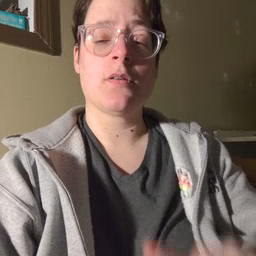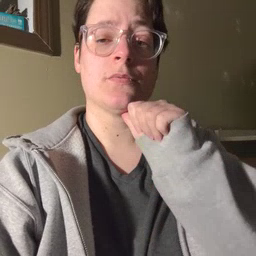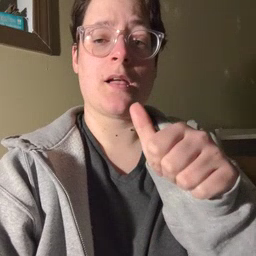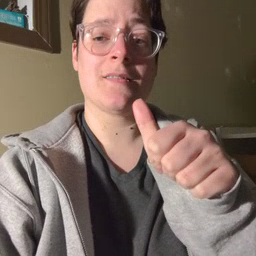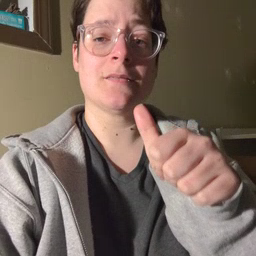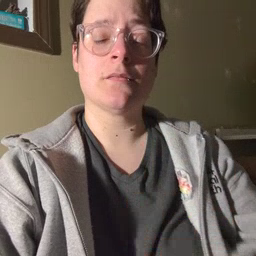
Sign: not